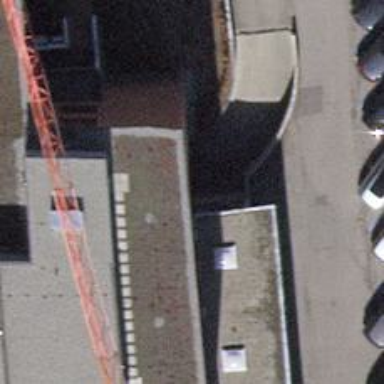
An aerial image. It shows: Parking entrance.